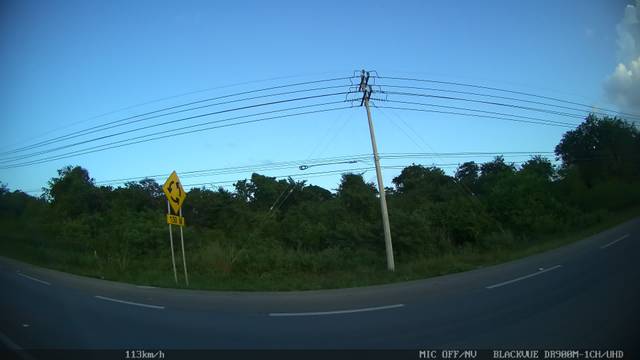
Region: Mexico
Coordinates: 20.876, -86.889